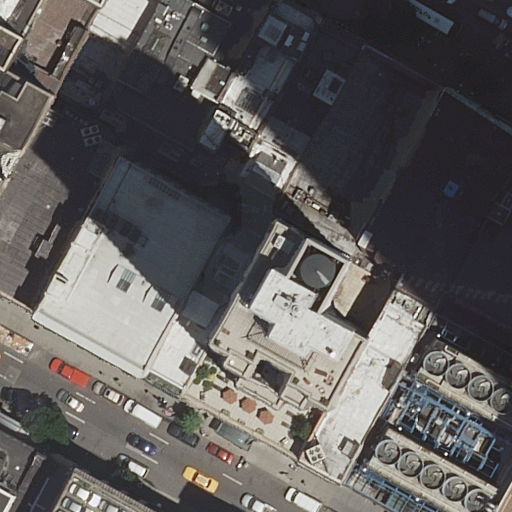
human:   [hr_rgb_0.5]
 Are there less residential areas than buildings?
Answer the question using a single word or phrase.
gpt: yes

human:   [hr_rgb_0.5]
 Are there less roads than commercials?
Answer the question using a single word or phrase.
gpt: no

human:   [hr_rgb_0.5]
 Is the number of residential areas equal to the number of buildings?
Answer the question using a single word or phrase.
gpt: no

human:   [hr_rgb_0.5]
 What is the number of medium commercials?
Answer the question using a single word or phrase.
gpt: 0

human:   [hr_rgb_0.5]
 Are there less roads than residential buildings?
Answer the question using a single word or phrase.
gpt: yes

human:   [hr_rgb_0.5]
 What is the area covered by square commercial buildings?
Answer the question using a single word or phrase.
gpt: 0m2

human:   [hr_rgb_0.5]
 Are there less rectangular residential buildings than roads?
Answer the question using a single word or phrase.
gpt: no

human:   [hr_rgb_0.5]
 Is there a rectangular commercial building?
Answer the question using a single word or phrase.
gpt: yes

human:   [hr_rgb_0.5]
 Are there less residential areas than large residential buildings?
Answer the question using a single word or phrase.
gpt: yes

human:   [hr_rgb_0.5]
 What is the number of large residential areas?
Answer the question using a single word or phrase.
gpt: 1

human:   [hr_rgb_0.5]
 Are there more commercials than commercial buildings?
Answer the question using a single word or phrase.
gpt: no

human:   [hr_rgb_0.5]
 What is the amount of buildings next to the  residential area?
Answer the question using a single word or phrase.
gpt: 18

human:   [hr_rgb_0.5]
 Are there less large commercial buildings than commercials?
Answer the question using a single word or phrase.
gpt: no

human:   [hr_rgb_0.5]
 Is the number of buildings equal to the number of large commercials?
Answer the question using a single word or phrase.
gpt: no

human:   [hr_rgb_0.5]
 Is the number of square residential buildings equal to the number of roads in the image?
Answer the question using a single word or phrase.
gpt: no

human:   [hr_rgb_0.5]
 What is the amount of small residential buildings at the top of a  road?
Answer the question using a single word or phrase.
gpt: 0

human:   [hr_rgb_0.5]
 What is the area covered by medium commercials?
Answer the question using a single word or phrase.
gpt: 0m2

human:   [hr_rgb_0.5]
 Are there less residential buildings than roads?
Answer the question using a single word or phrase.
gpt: no

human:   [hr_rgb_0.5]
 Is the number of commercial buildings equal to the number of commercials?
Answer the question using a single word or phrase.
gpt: no

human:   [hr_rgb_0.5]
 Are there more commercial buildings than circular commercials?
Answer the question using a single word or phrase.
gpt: yes

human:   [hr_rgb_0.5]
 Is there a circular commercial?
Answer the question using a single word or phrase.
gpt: no

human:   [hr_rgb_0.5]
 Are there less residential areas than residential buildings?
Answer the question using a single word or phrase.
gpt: yes

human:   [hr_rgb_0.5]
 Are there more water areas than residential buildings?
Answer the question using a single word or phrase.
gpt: no

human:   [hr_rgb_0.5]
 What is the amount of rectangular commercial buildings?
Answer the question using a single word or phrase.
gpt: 5

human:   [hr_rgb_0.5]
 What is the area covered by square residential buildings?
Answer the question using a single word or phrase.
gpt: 0m2

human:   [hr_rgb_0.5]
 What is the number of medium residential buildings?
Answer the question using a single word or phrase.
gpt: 4

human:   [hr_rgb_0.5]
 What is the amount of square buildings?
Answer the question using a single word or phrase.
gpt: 0

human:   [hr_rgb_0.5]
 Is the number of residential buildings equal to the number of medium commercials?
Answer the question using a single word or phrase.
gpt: no

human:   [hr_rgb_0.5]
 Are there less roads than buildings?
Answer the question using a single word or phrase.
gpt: yes

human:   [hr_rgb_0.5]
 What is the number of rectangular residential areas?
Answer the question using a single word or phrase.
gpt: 1

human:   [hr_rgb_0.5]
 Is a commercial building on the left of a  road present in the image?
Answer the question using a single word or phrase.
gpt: yes

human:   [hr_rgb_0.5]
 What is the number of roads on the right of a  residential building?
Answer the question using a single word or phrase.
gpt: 2

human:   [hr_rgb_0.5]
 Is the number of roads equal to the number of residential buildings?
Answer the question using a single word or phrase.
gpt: no

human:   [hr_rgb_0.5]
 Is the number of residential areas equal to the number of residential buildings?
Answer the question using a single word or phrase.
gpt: no

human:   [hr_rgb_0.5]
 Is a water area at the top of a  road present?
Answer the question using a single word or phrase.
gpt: no

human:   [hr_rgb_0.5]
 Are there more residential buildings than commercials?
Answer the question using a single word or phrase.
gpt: yes